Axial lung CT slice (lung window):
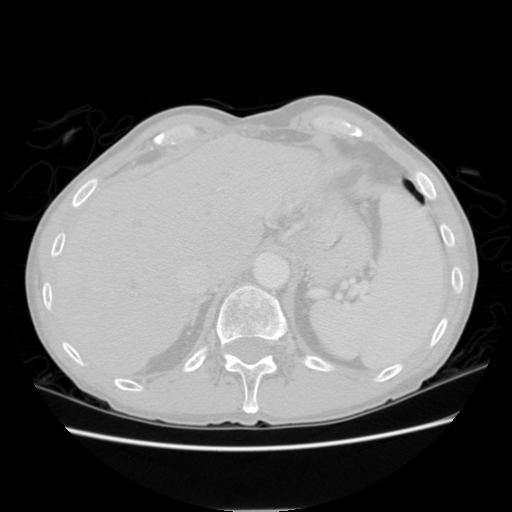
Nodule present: no